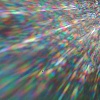
Label: sunburn